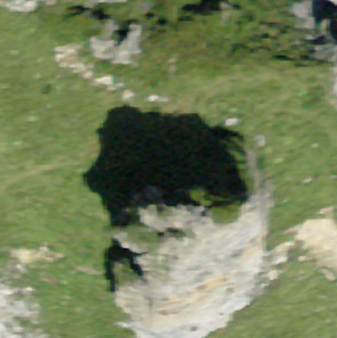
Label: bouldering_area